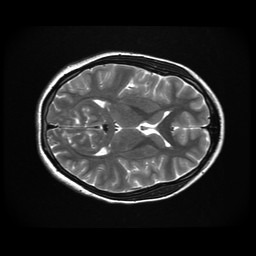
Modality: T2w
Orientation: axial
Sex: female
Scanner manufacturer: ge
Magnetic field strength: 3 T
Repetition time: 5 s
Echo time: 0.1012 s